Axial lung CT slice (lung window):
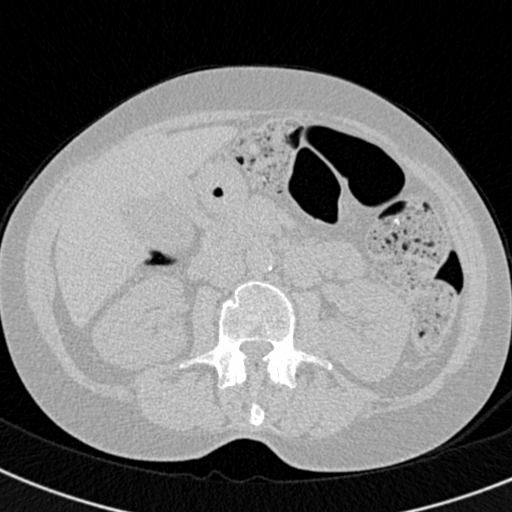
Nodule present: no